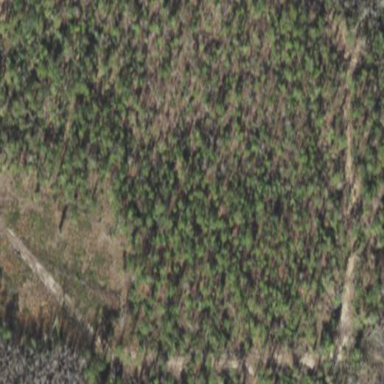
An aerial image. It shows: Forest dominated by needle-leaved trees.